Question: I'm making a list with certain songs. Each song has its own unique ID. OK let's say I have this table called 'list'. A new:

The ID is self-explanatory. It's used to ID rows. 'song_one' through 'song_ten' is filled with a song's unique ID.
Every time a user makes a new 'list', they add songs and each row gets filled. Now, how would I get the average rank of the songs in the tables 'list' using the song's ID that is filled between 'song_one' through 'song_ten'?
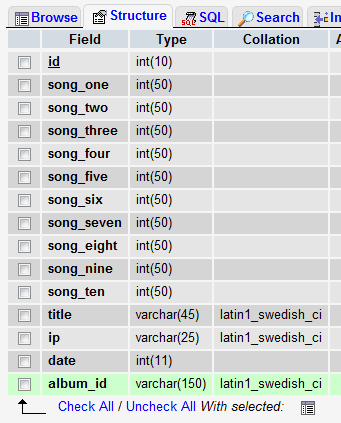
Answer: Redesign your database. Make a new table with songid, listid and rank. This will make your job easy.
'''
listsongs
-----------------
songid [PK] -- Foreign key referencing the songs table
listid [PK] -- Foreign key referencing the lists table
rank
'''
Selecting average song ranks:
'''
SELECT
a.song_id
AVG(b.rank) AS avgrank
FROM
songs a
LEFT JOIN
listsongs b PM a.song_id = b.song_id
GROUP BY
a.song_id
'''